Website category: university
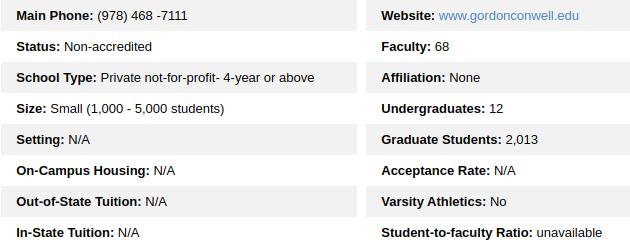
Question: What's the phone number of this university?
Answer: (978) 468 -7111

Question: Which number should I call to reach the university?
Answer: (978) 468 -7111

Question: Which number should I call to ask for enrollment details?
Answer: (978) 468 -7111

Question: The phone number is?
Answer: (978) 468 -7111

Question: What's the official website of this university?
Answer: www.gordonconwell.edu

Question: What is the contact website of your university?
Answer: www.gordonconwell.edu

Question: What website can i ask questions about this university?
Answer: www.gordonconwell.edu

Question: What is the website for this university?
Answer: www.gordonconwell.edu

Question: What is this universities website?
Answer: www.gordonconwell.edu

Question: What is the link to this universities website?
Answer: www.gordonconwell.edu

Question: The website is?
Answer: www.gordonconwell.edu

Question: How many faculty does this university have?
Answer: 68

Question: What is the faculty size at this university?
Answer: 68

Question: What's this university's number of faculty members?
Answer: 68

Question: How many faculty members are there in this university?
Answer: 68

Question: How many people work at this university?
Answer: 68

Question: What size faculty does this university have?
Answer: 68

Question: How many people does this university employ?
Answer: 68

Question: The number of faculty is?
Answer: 68

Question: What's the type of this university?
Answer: Private not-for-profit- 4-year or above

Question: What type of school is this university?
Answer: Private not-for-profit- 4-year or above

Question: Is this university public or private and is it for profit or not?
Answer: Private not-for-profit- 4-year or above

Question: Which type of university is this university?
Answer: Private not-for-profit- 4-year or above

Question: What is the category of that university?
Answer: Private not-for-profit- 4-year or above

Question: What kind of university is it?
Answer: Private not-for-profit- 4-year or above

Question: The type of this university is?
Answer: Private not-for-profit- 4-year or above

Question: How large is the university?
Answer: Small (1,000 - 5,000 students)

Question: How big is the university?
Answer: Small (1,000 - 5,000 students)

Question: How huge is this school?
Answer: Small (1,000 - 5,000 students)

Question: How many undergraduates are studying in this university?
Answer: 12

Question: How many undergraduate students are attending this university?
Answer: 12

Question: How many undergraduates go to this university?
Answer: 12

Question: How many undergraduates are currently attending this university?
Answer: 12

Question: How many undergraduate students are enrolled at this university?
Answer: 12

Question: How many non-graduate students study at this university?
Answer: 12

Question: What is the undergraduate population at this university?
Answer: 12

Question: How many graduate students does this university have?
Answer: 2,013

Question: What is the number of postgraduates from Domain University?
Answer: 2,013

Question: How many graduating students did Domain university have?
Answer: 2,013

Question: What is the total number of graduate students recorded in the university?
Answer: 2,013

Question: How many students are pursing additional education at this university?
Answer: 2,013

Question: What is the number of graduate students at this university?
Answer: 2,013

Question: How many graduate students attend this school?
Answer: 2,013

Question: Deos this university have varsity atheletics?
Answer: No

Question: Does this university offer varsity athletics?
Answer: No

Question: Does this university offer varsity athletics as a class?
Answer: No

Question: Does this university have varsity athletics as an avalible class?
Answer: No

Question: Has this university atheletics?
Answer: No

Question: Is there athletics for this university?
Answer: No

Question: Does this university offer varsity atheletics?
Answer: No

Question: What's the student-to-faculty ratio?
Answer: unavailable

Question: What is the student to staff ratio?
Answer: unavailable

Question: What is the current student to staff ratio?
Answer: unavailable

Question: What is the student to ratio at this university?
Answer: unavailable

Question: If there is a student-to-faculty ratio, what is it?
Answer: unavailable

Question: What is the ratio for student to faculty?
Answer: unavailable

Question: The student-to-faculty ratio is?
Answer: unavailable